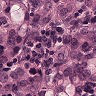
Metastatic tissue present: yes